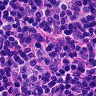
Metastatic tissue present: no